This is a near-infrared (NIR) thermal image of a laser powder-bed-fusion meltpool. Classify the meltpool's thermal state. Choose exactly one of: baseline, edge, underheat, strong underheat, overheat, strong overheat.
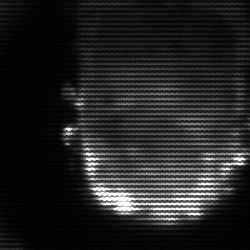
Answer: baseline